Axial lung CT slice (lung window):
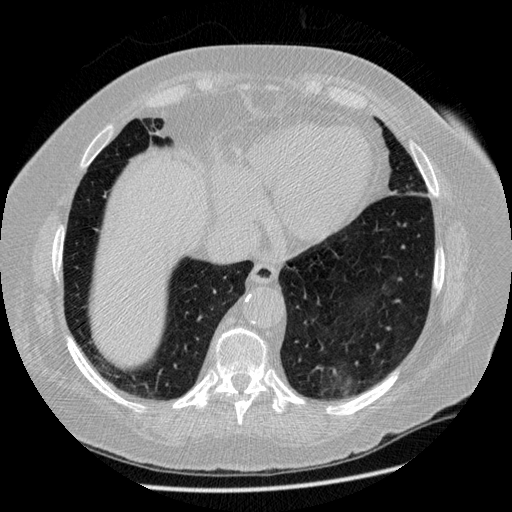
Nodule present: no